Question: I would like to create ui looking like the figure below. I think I can easily create that kind of image on picturebox. But each node should be selectable and right- or left-clickable. I guess that I can create a button for each node but I am afraid that I might have to create new UI control. Is there anything already done for this?
Update: Hmm...there are actually too many. I was more interested in open source projects and found following.
- <URL>

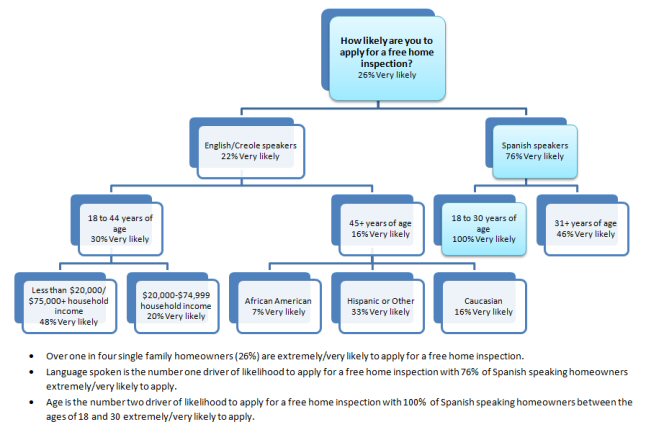
Answer: > Is there anything already done for this?
There should be a lot of options but from self experience we use <URL> for an internal Project and are pretty satisfied with the results.